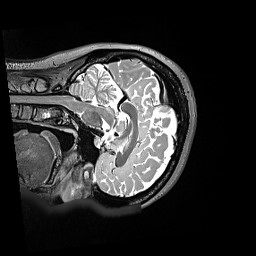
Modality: T2w
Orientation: sagittal
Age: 36
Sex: female